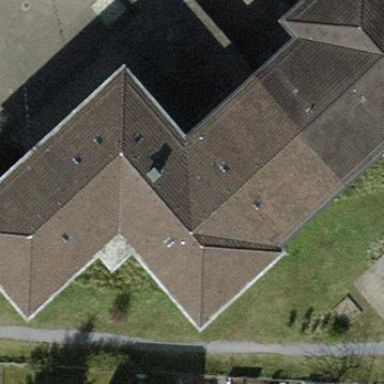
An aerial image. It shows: School building.